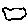
Label: cloud